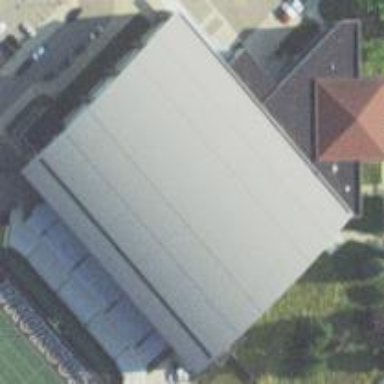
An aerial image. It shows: Sports center building.